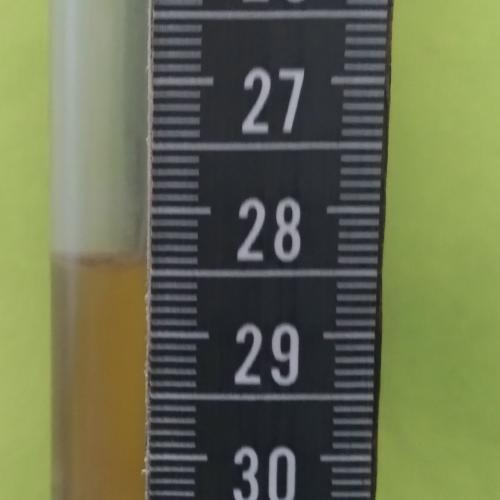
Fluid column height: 28.4 cm